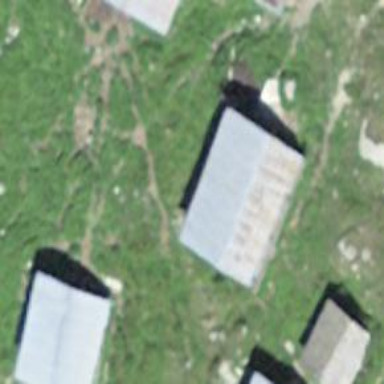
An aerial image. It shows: Simple house.